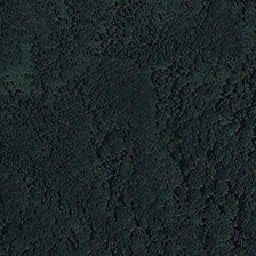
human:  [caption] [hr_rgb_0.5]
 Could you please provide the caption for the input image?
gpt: The forest is so thick that it looks like sea waves.

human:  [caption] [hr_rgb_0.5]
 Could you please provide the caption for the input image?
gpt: The forest is so dense it looks like the waves of the sea.

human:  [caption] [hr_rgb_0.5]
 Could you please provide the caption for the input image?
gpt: The forest is thick and looks like waves.

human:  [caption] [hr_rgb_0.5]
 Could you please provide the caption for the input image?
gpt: The forest is so dense that it looks like the waves of the sea.

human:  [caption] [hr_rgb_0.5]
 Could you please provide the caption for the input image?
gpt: The forest is so dense that it looks like the waves of the sea.